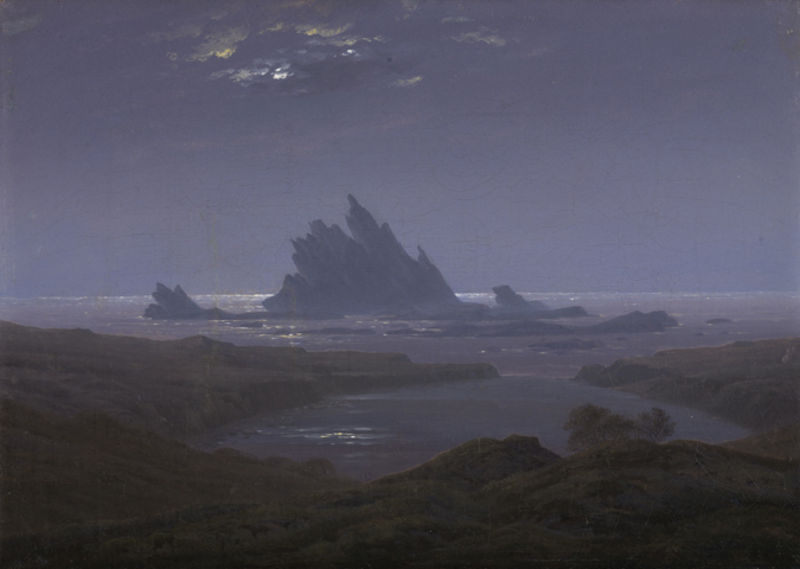
Titel: Felsenriff am Meeresstrand
Künstler: Caspar David Friedrich
Standort: Karlsruhe
Institution: Staatliche Kunsthalle Karlsruhe
Schlagwörter: baum, berg, blau, dunkel, felsen, gemälde, gestein, himmel, meer, schatten, wasser, weiß, wolken, bäume, fluss, gelb, grün, landschaft, see, ufer, abend, braun, grau, licht, nacht, schwarz, eis, gras, schleier, wiese, wolke, malerei, stein, steine, weit, bild, öl, dämmerung, ebene, einsamkeit, erde, gräser, horizont, hügel, kalt, nass, natur, spiegelung, strauch, weite, busch, einsam, gebüsch, gewässer, sonne, insel, land, dunkelheit, pflanzen, tal, nachthimmel, bewölkt, gischt, küste, strand, welle, wellen, ruhe, düster, berge, fels, klippen, lila, nebel, steil, stille, friedrich, romantik, brandung, schiffbruch, glanz, spiegeln, balken, stimmung, mondlicht, bucht, glitzern, leuchten, reflexion, zinnen, klippe, foto, schimmer, mond, lichtstrahl, diesig, strahlen, abschied, riff, gestade, draußen, eisberg, mondschein, wolkig, bedrohlich, trüb, zacken, rau, romantisch, gefährlich, dramatisch, sonnenstrahlen, reflektion, balu, nordsee, caspar david friedrich, cdf, silbrig, vollmond, schroff, loch ness, nessie, festland, kliff, zackig, feininger, trist, caspar, schummrig, casper david friedrich, mitternacht, verhangen, irland, cliff, romatik, nächtlich, eisblock, meeresblick, kasper david friedrich, seezunge, bedeckter himmel, gtas, dämmer, fer, 1800, wasser#, ness, berg meer, velschen, velsen, kdf, romatink, schiefe felsen, genigte felsen, wenige bäume, fels in see, ragt, fades licht, mondlicht surreal meer, #wellen, hinsel